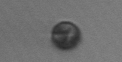
Label: Dinophyceae